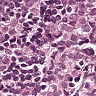
Metastatic tissue present: yes